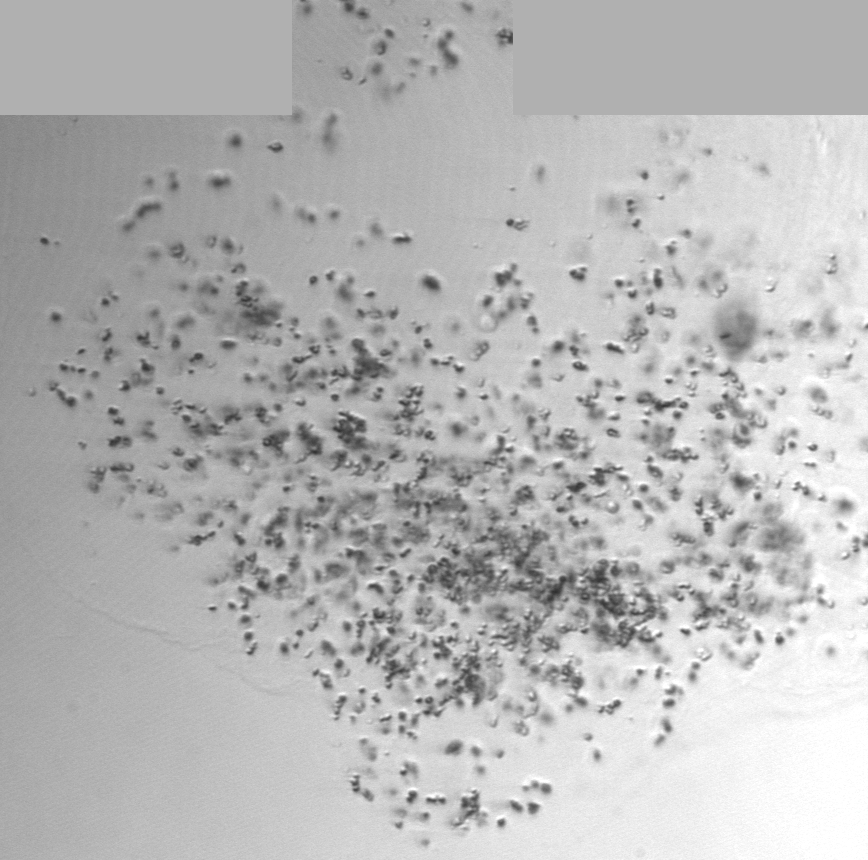
Label: Phaeocystis